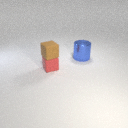
large blue metal cylinder to the right of small red rubber cube